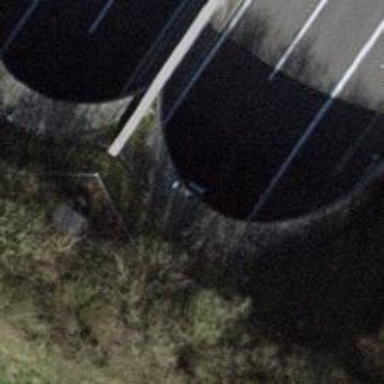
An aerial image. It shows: Motorway tunnel with asphalt surface.